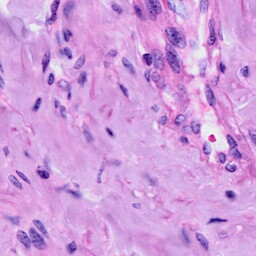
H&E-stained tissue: Cervix